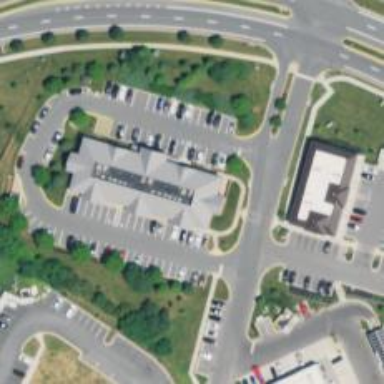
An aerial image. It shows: Healthcare clinic.